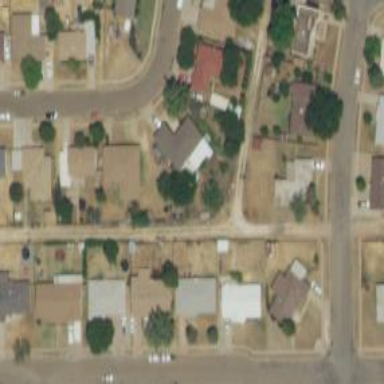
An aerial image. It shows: Alleyway designated as service road.